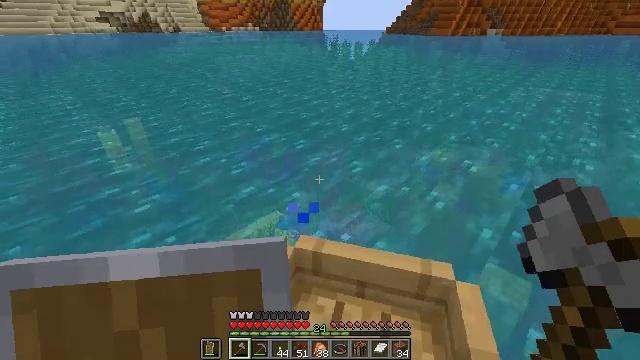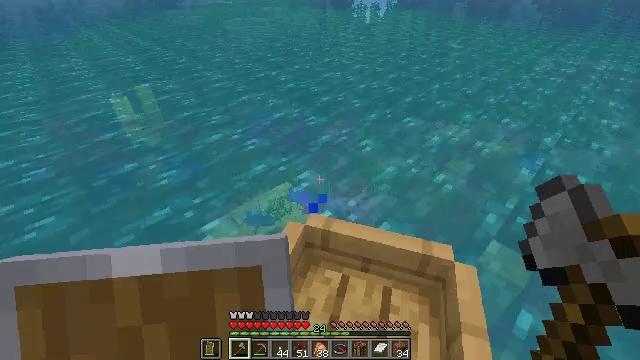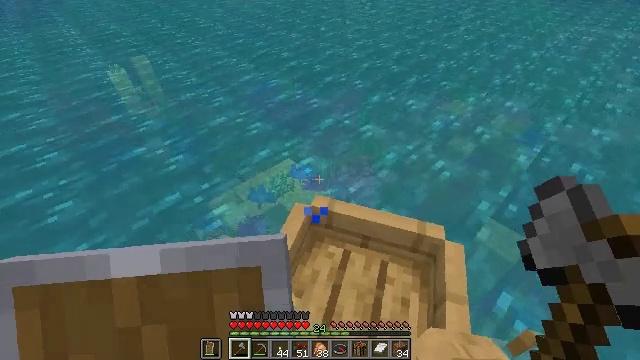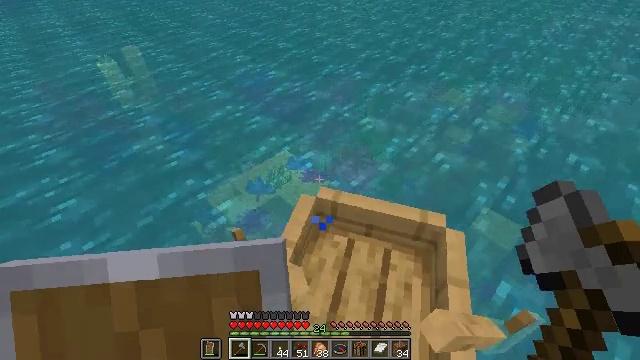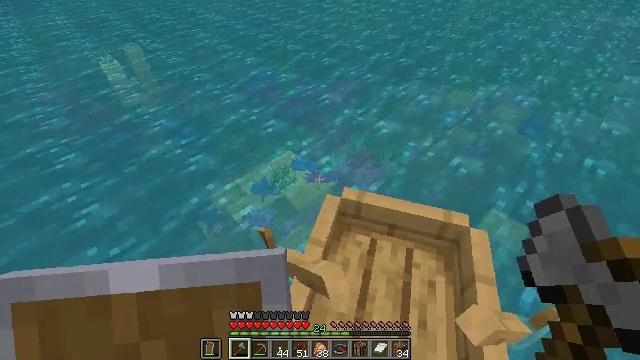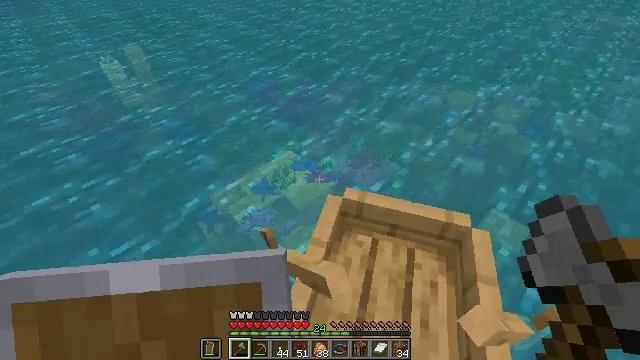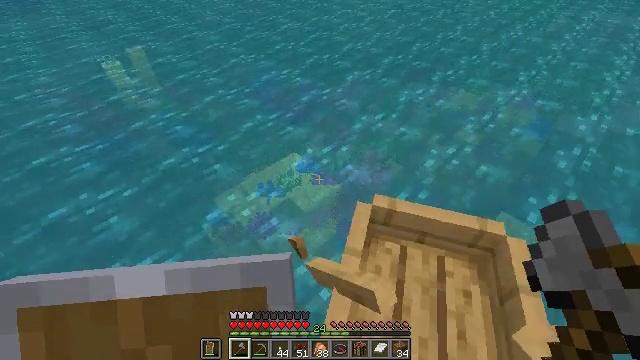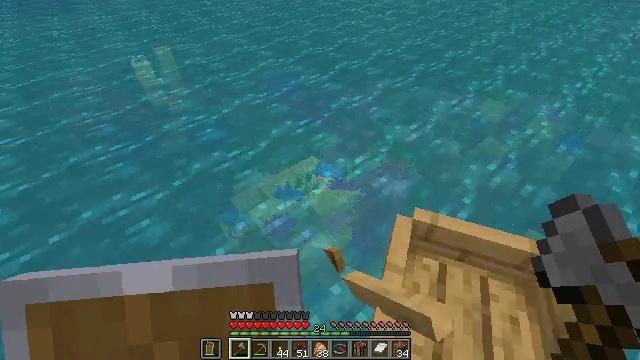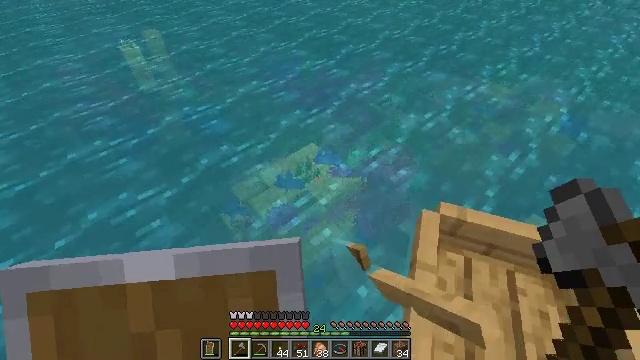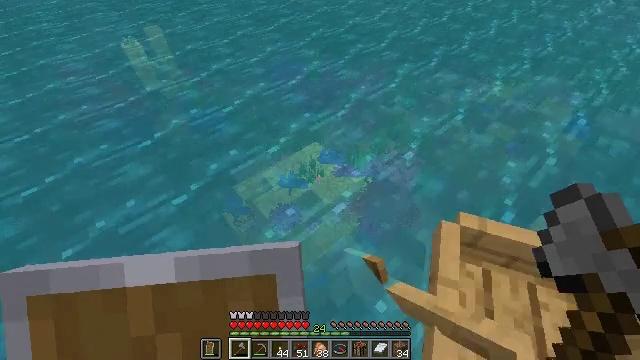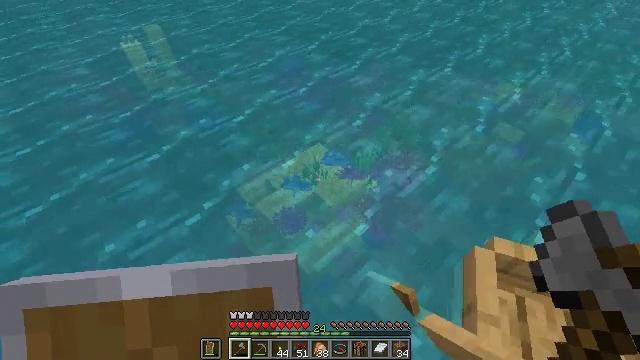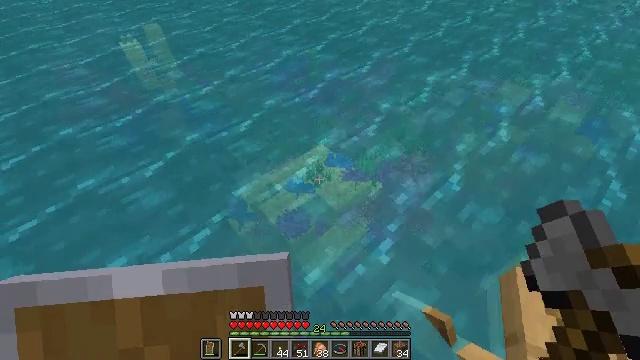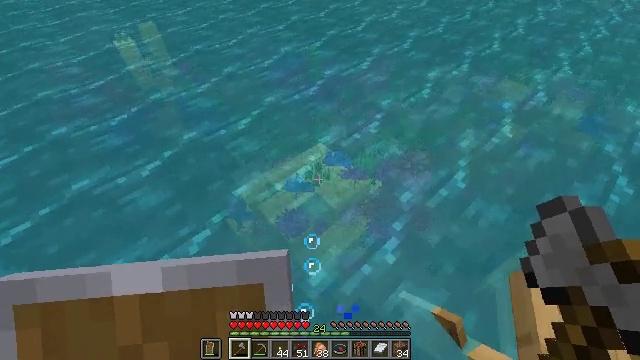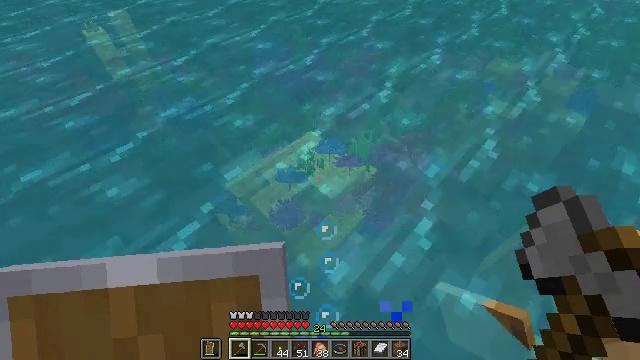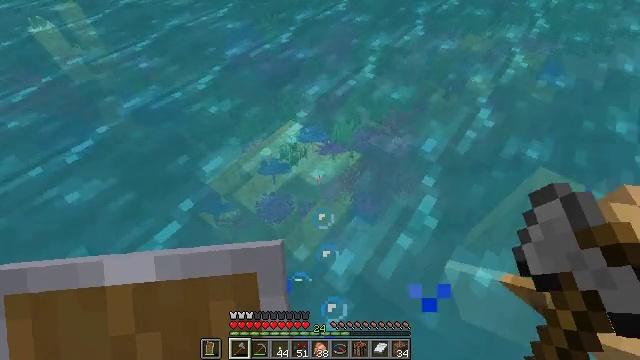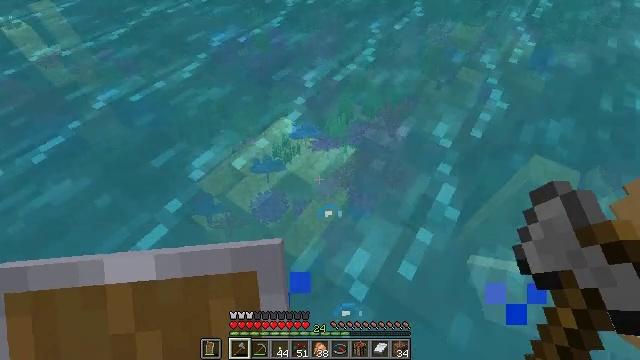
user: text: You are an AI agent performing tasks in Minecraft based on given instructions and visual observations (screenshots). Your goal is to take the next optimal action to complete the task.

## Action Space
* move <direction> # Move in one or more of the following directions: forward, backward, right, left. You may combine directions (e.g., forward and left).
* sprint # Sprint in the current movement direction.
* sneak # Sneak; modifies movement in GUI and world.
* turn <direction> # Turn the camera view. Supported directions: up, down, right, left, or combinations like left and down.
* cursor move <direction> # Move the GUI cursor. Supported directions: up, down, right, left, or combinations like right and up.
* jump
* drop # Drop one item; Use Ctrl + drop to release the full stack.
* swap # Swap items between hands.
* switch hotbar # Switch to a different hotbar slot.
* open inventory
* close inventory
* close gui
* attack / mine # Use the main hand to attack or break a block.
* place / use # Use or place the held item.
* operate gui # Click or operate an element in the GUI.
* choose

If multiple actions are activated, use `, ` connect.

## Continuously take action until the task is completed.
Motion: motion action
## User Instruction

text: Harvest sea pickles while diving.
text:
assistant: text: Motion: turn left and down
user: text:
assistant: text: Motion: turn down
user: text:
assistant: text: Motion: move left, turn right and down
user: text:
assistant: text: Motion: move left
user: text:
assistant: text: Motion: move forward and move left
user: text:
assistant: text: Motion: move forward and move left
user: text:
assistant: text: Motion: move forward and move left, turn left
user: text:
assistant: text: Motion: move forward and move left, turn right and down
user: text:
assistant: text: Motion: move forward and move left
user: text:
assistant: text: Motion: move forward and move left
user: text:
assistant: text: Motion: move forward and move left
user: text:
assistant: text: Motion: move forward and move left
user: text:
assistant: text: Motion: move forward, turn right and down
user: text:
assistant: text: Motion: move forward, turn right and down
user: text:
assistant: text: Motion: move forward, turn right
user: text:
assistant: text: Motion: move forward
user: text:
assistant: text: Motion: move forward
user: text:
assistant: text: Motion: move forward
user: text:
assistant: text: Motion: no_op
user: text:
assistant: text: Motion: no_op
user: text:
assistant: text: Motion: no_op
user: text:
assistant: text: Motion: no_op
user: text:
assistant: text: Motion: no_op
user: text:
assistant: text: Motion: no_op
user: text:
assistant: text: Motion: no_op
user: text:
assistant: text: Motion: no_op
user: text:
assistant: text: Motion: no_op
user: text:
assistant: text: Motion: no_op
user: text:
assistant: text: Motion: sneak
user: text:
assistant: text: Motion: sneak